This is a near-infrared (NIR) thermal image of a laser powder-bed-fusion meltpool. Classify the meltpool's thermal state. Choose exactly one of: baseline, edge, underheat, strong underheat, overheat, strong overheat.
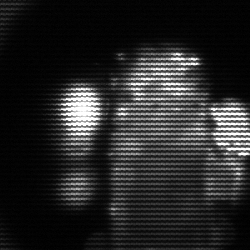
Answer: strong underheat